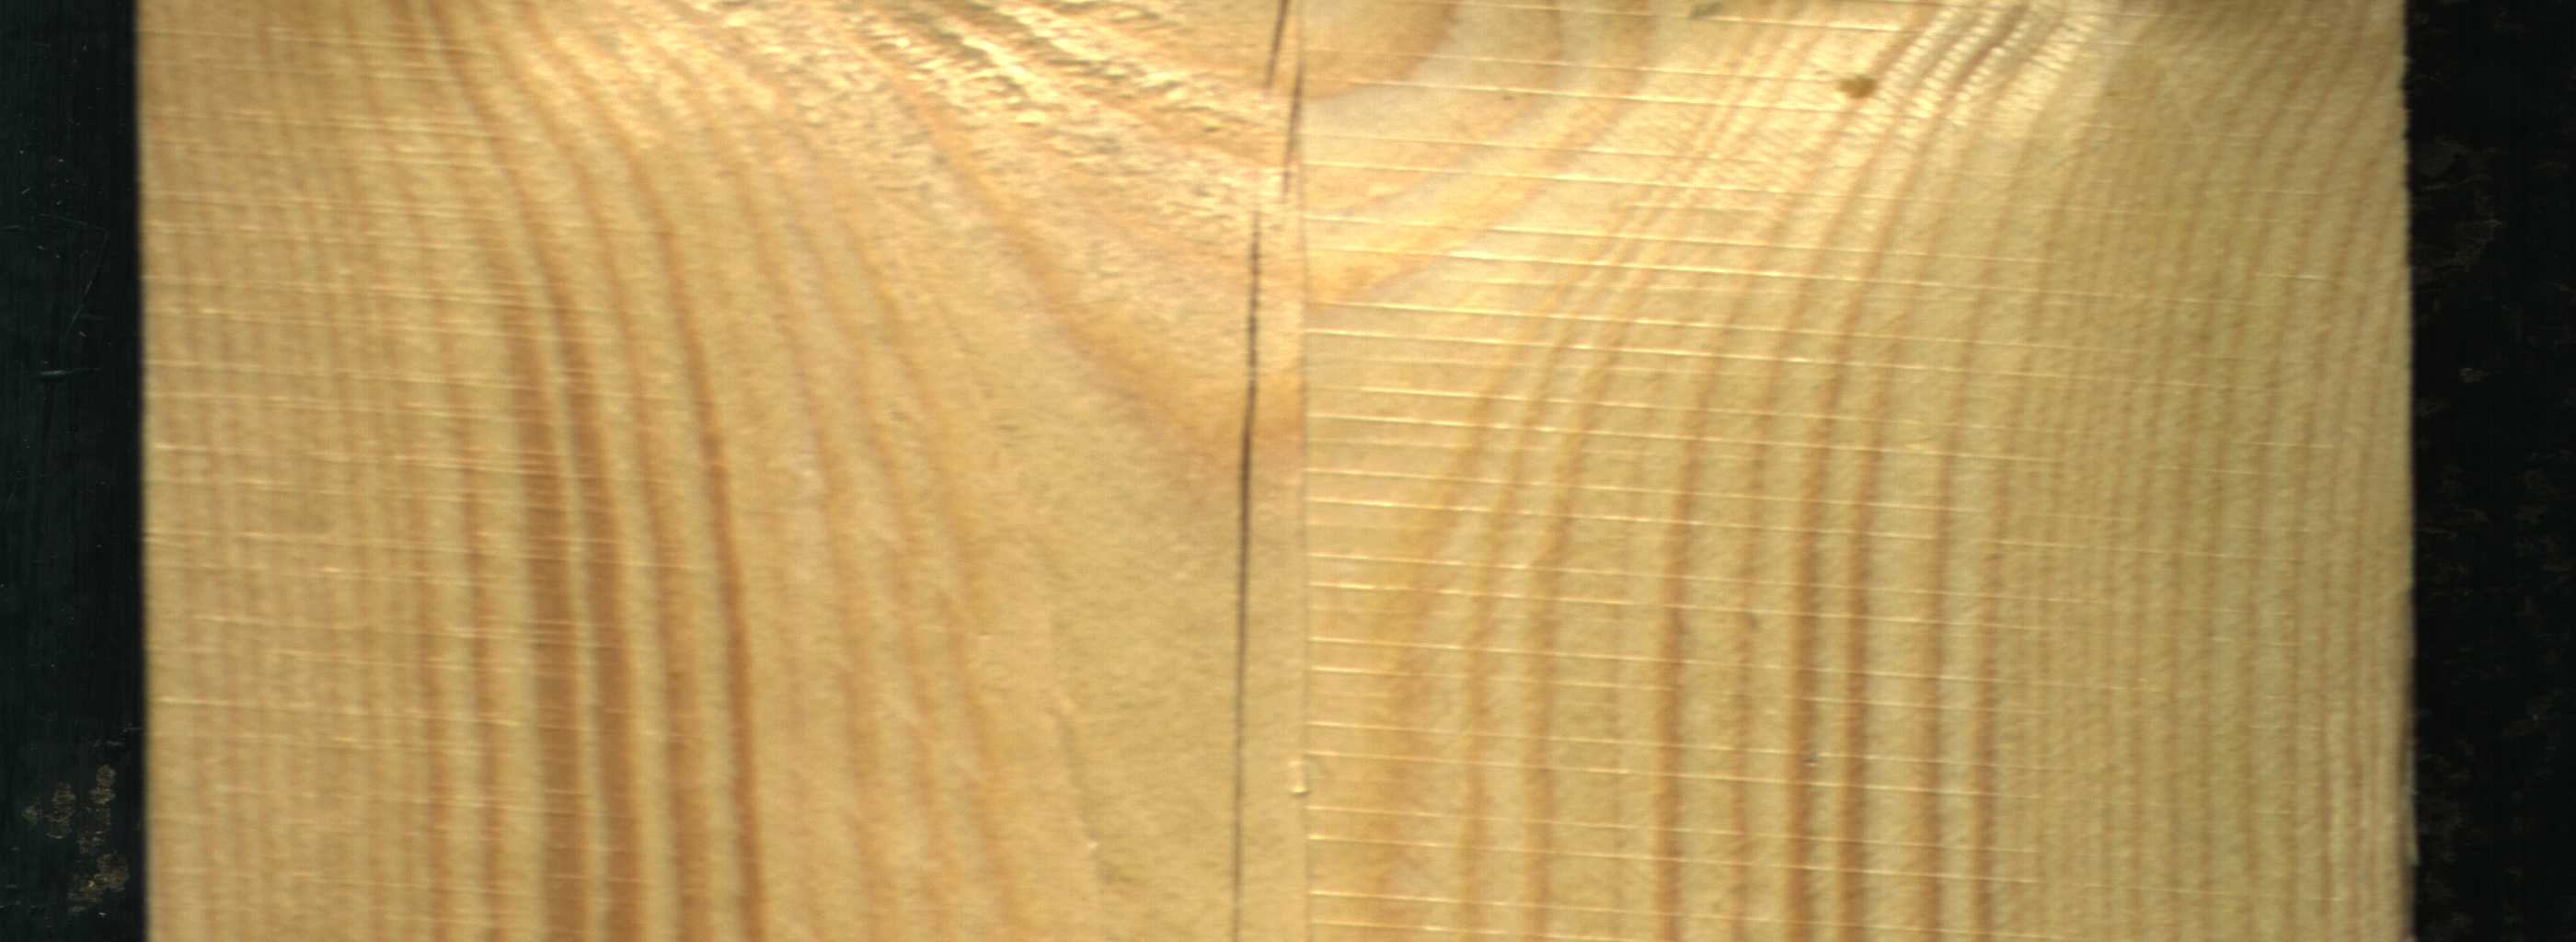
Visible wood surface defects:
Crack
Crack